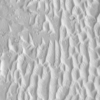
Label: not_dusty